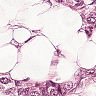
Metastatic tissue present: yes